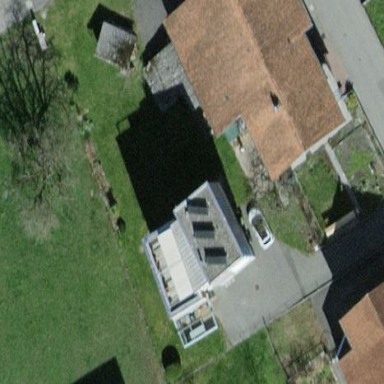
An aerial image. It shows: Detached building.